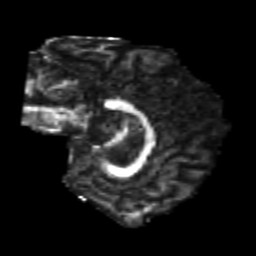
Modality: FA
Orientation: sagittal
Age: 24
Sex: male
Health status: healthy
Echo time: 0.074 s